九年级 · 度量几何学
小明和小强晚上相约一起测量放学路上路灯的高度. 小明将一个长为 1 米的木棒平行于地面放置在路灯下，小强测出此时木棒在路灯下影长为 1.75 米，且木棒距离地面的距离为 1.5 米, 则路灯的高度为（）

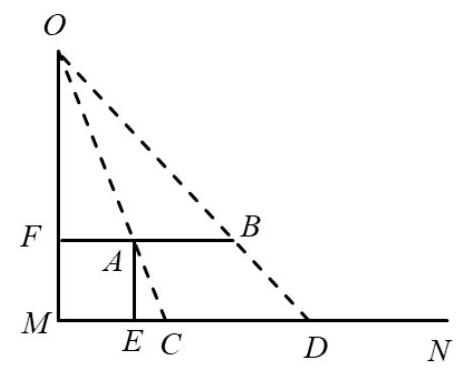
A. 3.75
B. 3.5
C. 3
D. 2

答案: B
解析: 画出图形, 根据平行证明 $\triangle O A B \sim \triangle O C D$, 得到 $\frac{A B}{C D}=\frac{O F}{O M}$, 等量代换得到 $\frac{1}{1.75}=\frac{O F}{O F+A E}$, 解之求出 $O F$, 即可得到路灯的高度.

【详解】解：如图, 由题意可得: $A B=1, C D=1.75, A E=1.5$,

$\because A B / / C D$,

$\therefore \triangle O A B \sim \triangle O C D$,

$\therefore \frac{A B}{C D}=\frac{O F}{O M}$, 即 $\frac{1}{1.75}=\frac{O F}{O F+F M}$, 即 $\frac{1}{1.75}=\frac{O F}{O F+A E}$,

$\therefore \frac{1}{1.75}=\frac{O F}{O F+1.5}$,

解得: $O F=2$,

$\therefore O M=O F+F M=O F+A E=3.5$,
故选 B.

【点睛】本题考查了相似三角形的实际应用, 解题的关键是画出图形, 结合图形得到相似三角形.